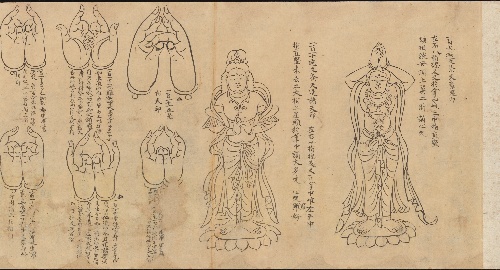
Title: 白描印相図巻|Scroll of Mudras
Date: 11th–12th century
Object type: Handscroll
Classification: Paintings
Medium: Handscroll; ink on paper
Culture: Japanf
Period: Heian period (794–1185)
Dimensions: 11 3/16 x 97 1/2 in. (28.4 x 247.6 cm)
Department: Asian Art
Credit line: The Harry G. C. Packard Collection of Asian Art, Gift of Harry G. C. Packard, and Purchase, Fletcher, Rogers, Harris Brisbane Dick, and Louis V. Bell Funds, Joseph Pulitzer Bequest, and The Annenberg Fund Inc. Gift, 1975
Accession year: 1975
Repository: Metropolitan Museum of Art, New York, NY
Tags: Hands|Buddhism